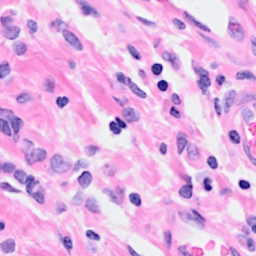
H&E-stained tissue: Breast